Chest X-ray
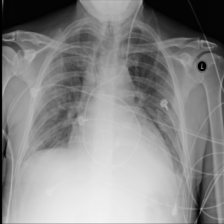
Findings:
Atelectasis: negative
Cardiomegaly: negative
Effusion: negative
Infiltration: negative
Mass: negative
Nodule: negative
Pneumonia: negative
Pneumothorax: negative
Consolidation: negative
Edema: negative
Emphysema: negative
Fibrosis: negative
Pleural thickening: negative
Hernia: negative